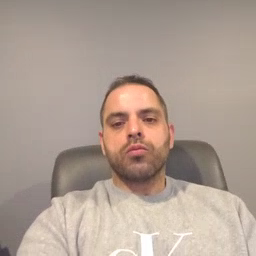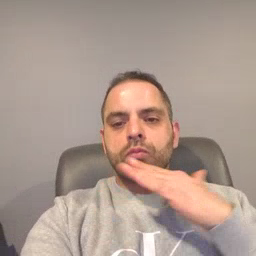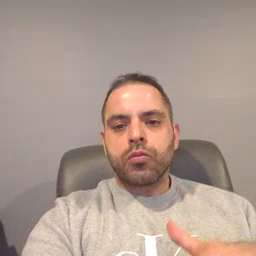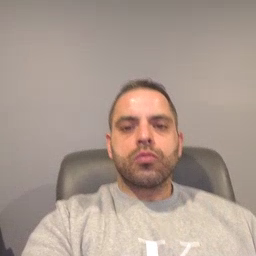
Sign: quiet